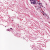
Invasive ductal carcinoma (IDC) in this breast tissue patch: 0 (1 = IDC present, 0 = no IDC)